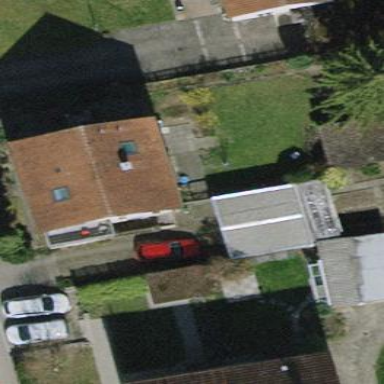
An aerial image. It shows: Building with tiled roof.